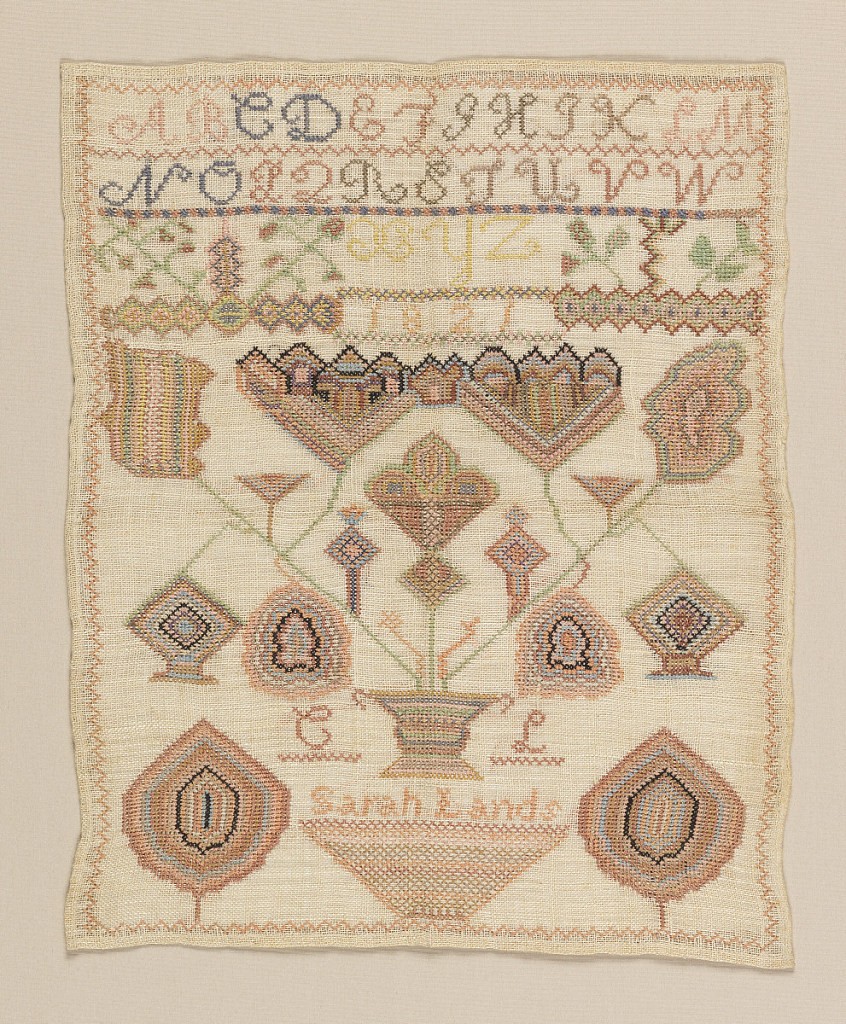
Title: Sampler
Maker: Sarah Lands, American
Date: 1821
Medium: silk embroidery on linen foundation Technique: embroidered in cross stitch on plain weave foundation
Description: Sampler with a single alphabet at the top, and dominated by a very stylized basket of flowers. With the date 1821, the initials CL, and the name Sarah Lands.